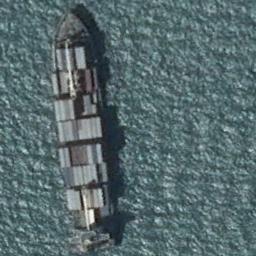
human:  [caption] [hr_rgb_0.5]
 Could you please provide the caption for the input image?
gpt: There is a ship in the blue water .

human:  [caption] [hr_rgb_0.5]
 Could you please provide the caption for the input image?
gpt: A ship full of containers travels on the gray-blue sea .

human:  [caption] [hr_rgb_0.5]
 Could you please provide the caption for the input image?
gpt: The cargo ship full of containers is in the green water .

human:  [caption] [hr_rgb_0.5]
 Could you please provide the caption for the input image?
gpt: There are many containers on the ship .

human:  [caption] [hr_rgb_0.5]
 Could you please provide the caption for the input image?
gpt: The ship with many containers is surrounded by water .